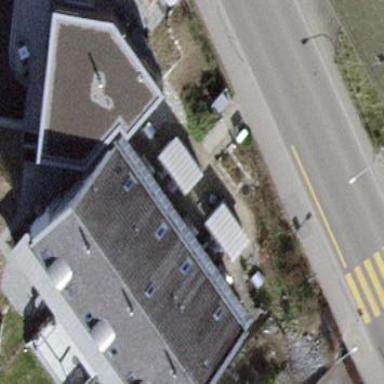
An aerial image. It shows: Terrace building.